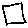
Label: square